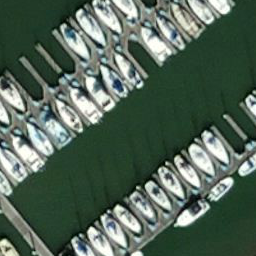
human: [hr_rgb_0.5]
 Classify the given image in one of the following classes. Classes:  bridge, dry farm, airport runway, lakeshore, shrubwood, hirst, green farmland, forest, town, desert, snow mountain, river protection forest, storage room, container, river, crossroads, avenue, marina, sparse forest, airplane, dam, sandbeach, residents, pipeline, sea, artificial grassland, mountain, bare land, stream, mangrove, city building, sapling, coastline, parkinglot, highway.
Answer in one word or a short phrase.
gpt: marina